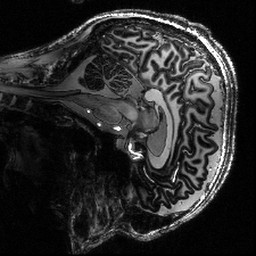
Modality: MP2RAGE
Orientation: sagittal
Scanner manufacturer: siemens
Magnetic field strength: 6.98 T
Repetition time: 4.75 s
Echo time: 0.00277 s